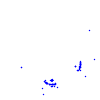
Particle: pion